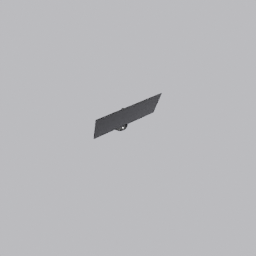
Label: electronics